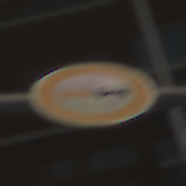
Verkehrszeichen: Ueberholverbot
Umgebung: Outdoor, Urban
Tageszeit: MorningAfternoon
Wetter: PartlyCloudy
Licht: Natural
Jahreszeit: NotSpecified
Kontrast: HighContrast